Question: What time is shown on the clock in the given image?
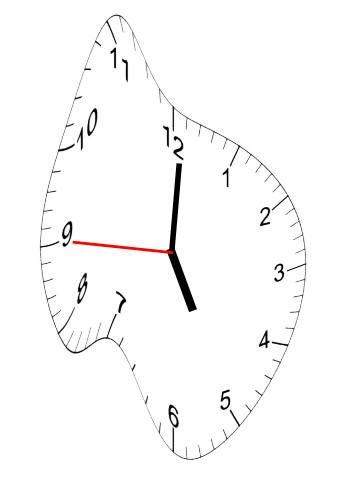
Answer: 05:00:45